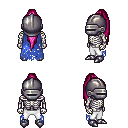
a pixel art fantasy rpg character, male body template, skeleton, blue tattered cape, white pants, pink extra-long topknot hairstyle, metal helm, metal boots, four views (front, back, left, right), 2x2 character sprite sheet, small pixel art, hard edges, no anti-aliasing